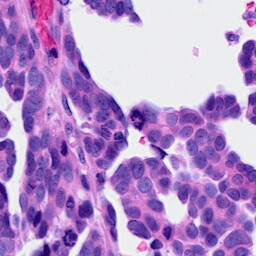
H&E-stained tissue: Ovarian